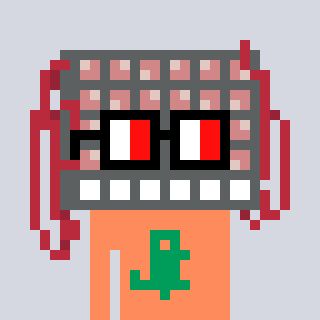
a pixel art character with square glasses with black frames and red eyes, a turing-shaped head and a peachy-colored body on a cool background